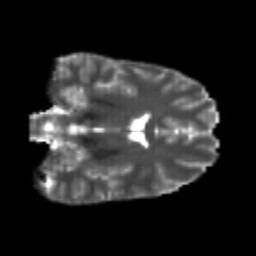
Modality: T2w
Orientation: coronal
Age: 22
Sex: male
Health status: healthy
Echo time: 0.074 s